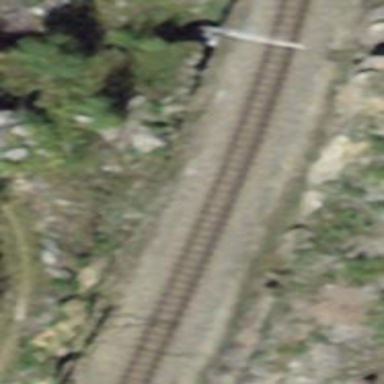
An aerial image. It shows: Narrow-gauge railway track with electrified contact line. The railway has one track.